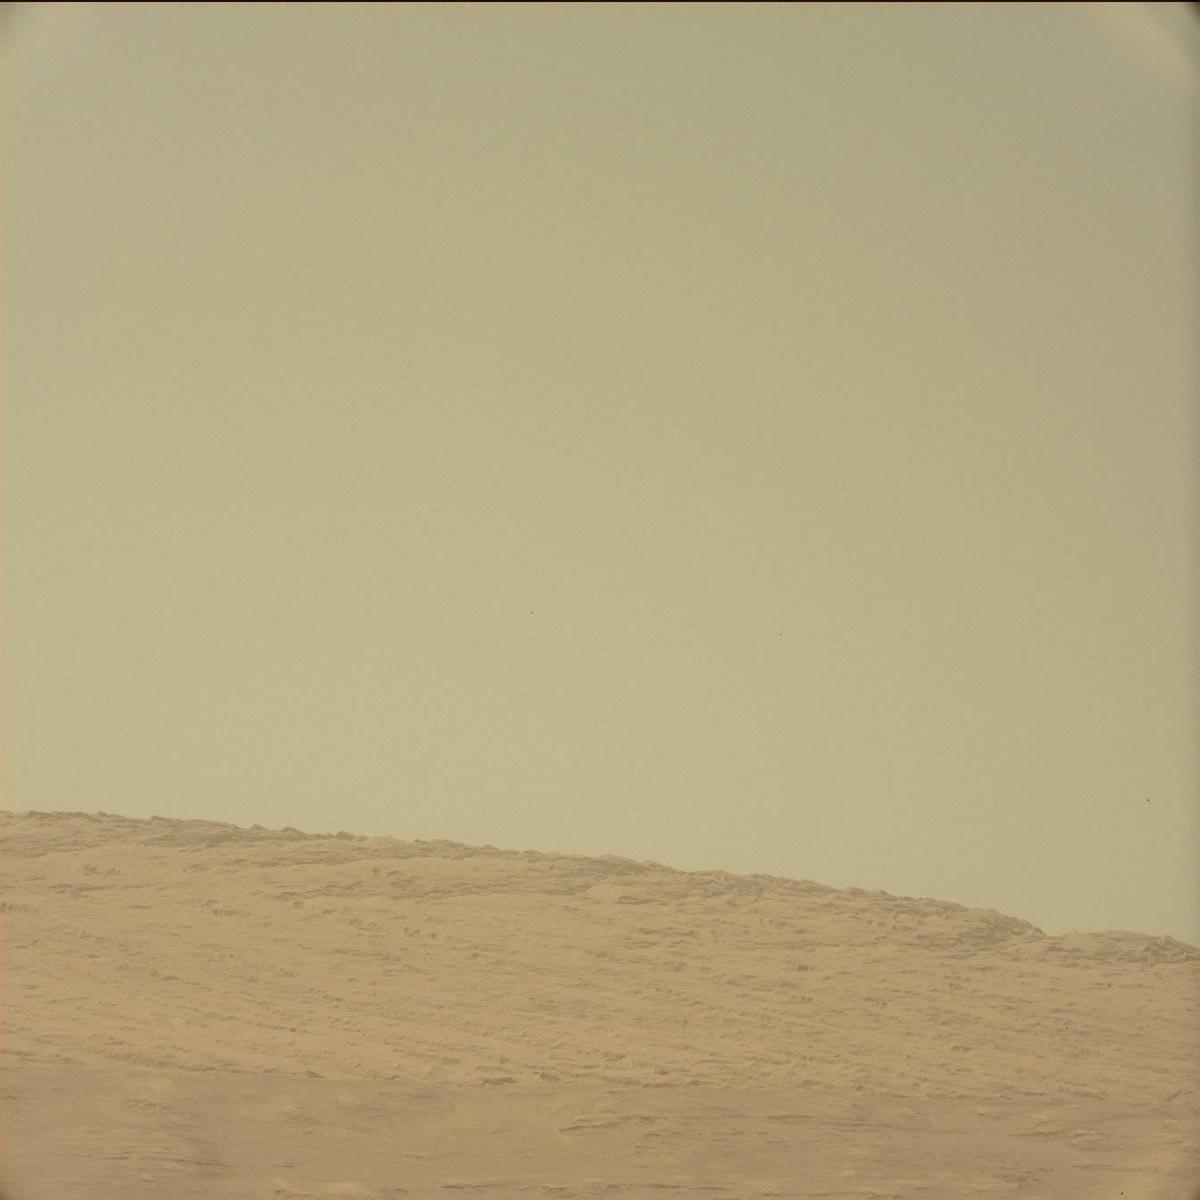
Terrain classes present: Ridge, Sky